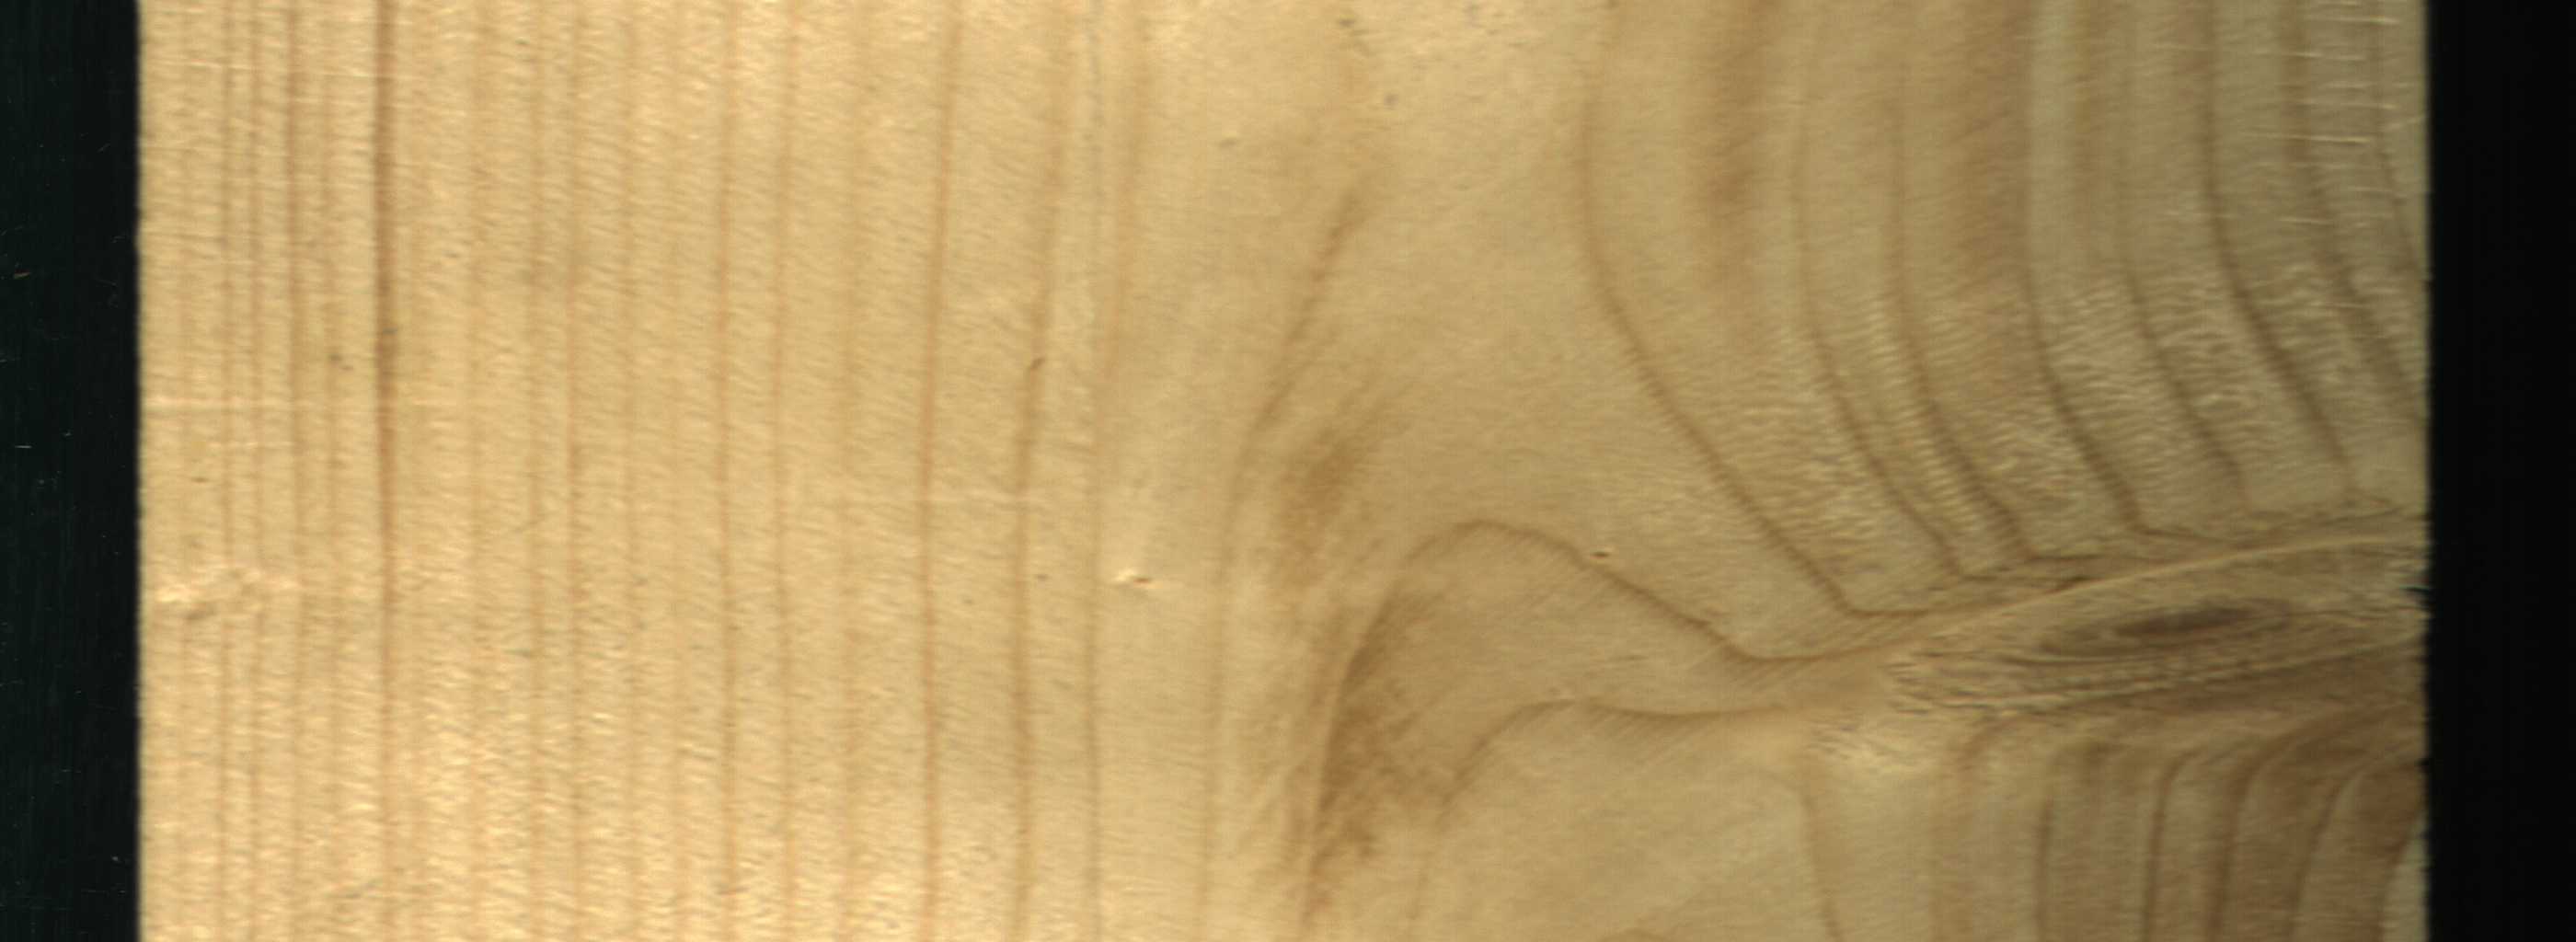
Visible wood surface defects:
Live_Knot